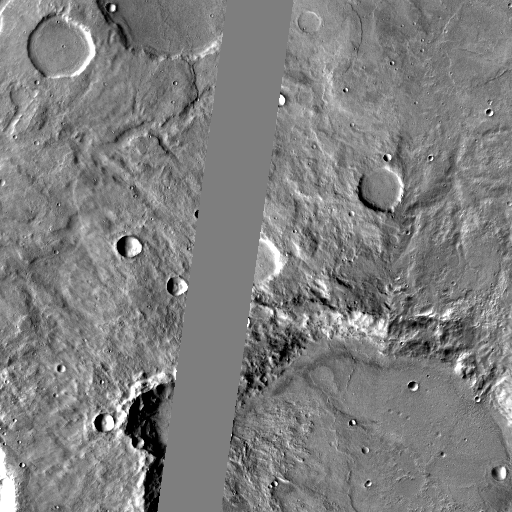
Crater classes present: Background, Other, Buried